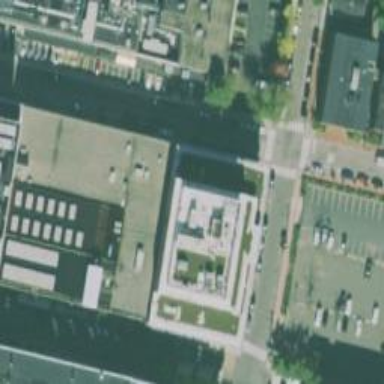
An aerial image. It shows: Government building.